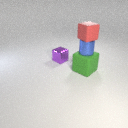
small blue metal cylinder below small red rubber cube